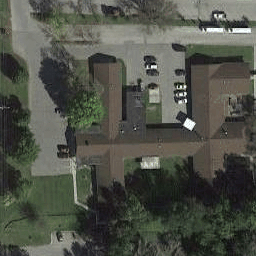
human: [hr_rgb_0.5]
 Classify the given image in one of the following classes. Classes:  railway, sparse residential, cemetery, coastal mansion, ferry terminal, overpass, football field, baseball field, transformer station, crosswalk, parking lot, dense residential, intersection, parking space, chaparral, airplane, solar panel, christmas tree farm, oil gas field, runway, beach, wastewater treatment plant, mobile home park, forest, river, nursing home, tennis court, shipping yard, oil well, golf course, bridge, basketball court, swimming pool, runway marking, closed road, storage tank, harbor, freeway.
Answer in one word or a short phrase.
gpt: nursing home